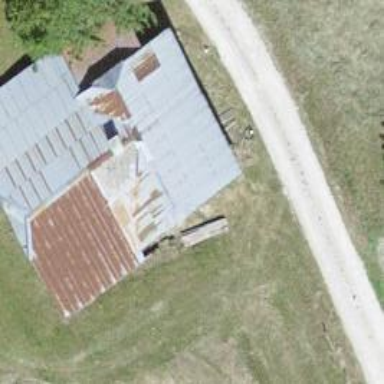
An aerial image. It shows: Rural barn.